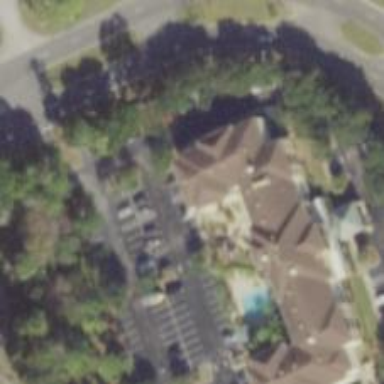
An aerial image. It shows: Hotel building.